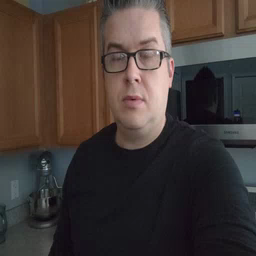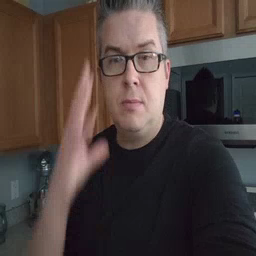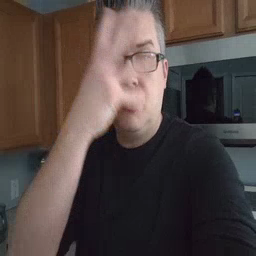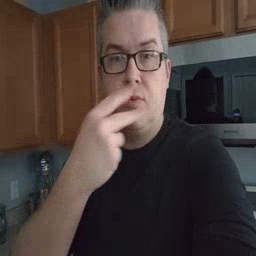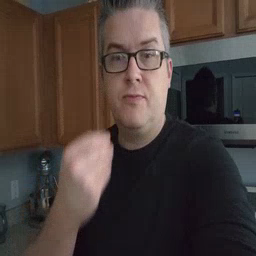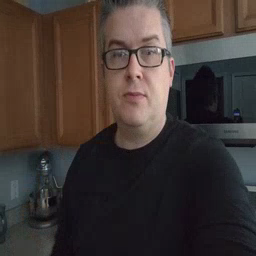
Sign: pretty